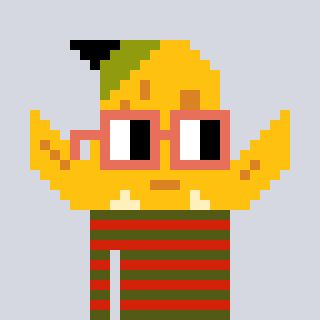
a pixel art character with square orange glasses, a banana-shaped head and a red-colored body on a cool background